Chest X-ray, AP view. Patient: 34 years old, sex M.
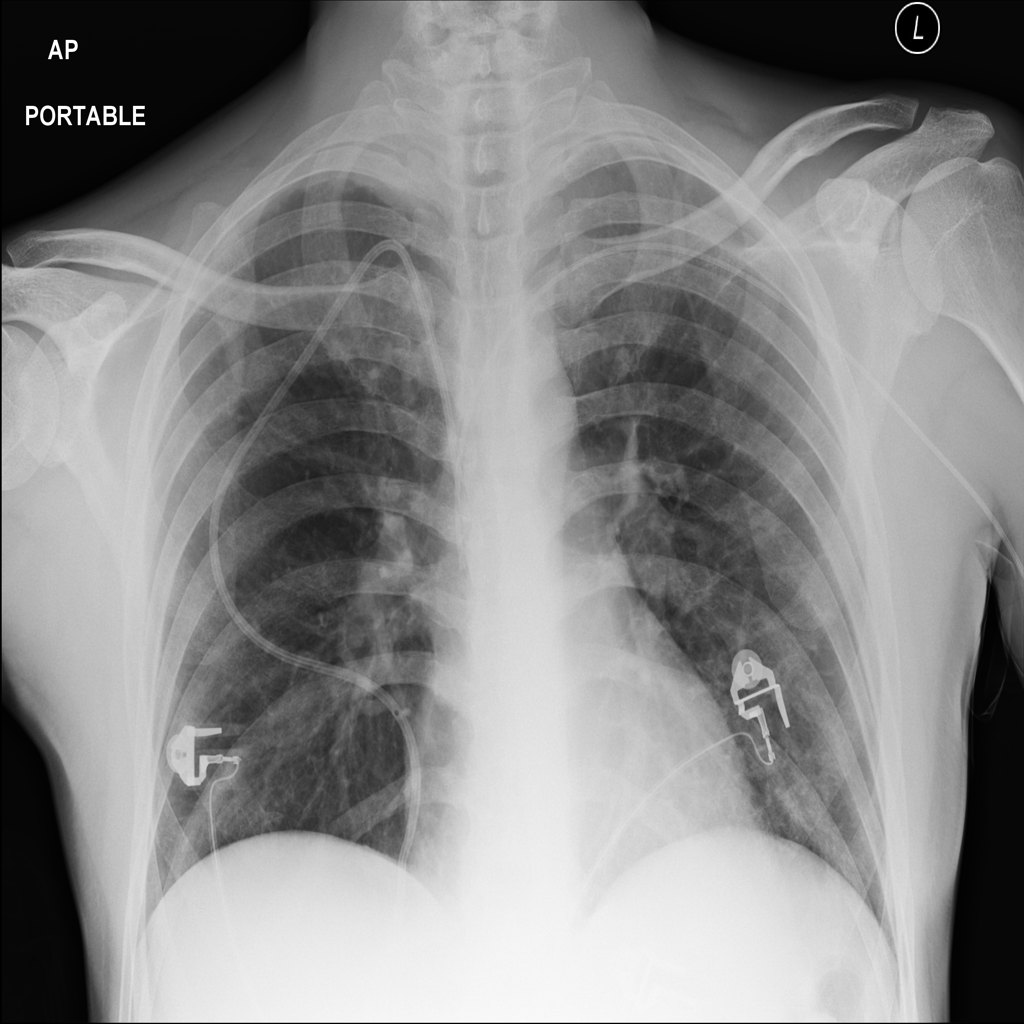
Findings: No Finding